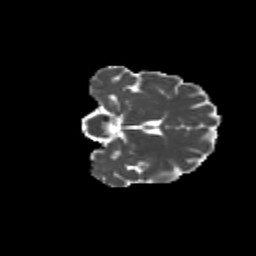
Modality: MD
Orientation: coronal
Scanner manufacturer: siemens
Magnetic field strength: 3 T
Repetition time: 9.2 s
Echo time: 0.084 s